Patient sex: M
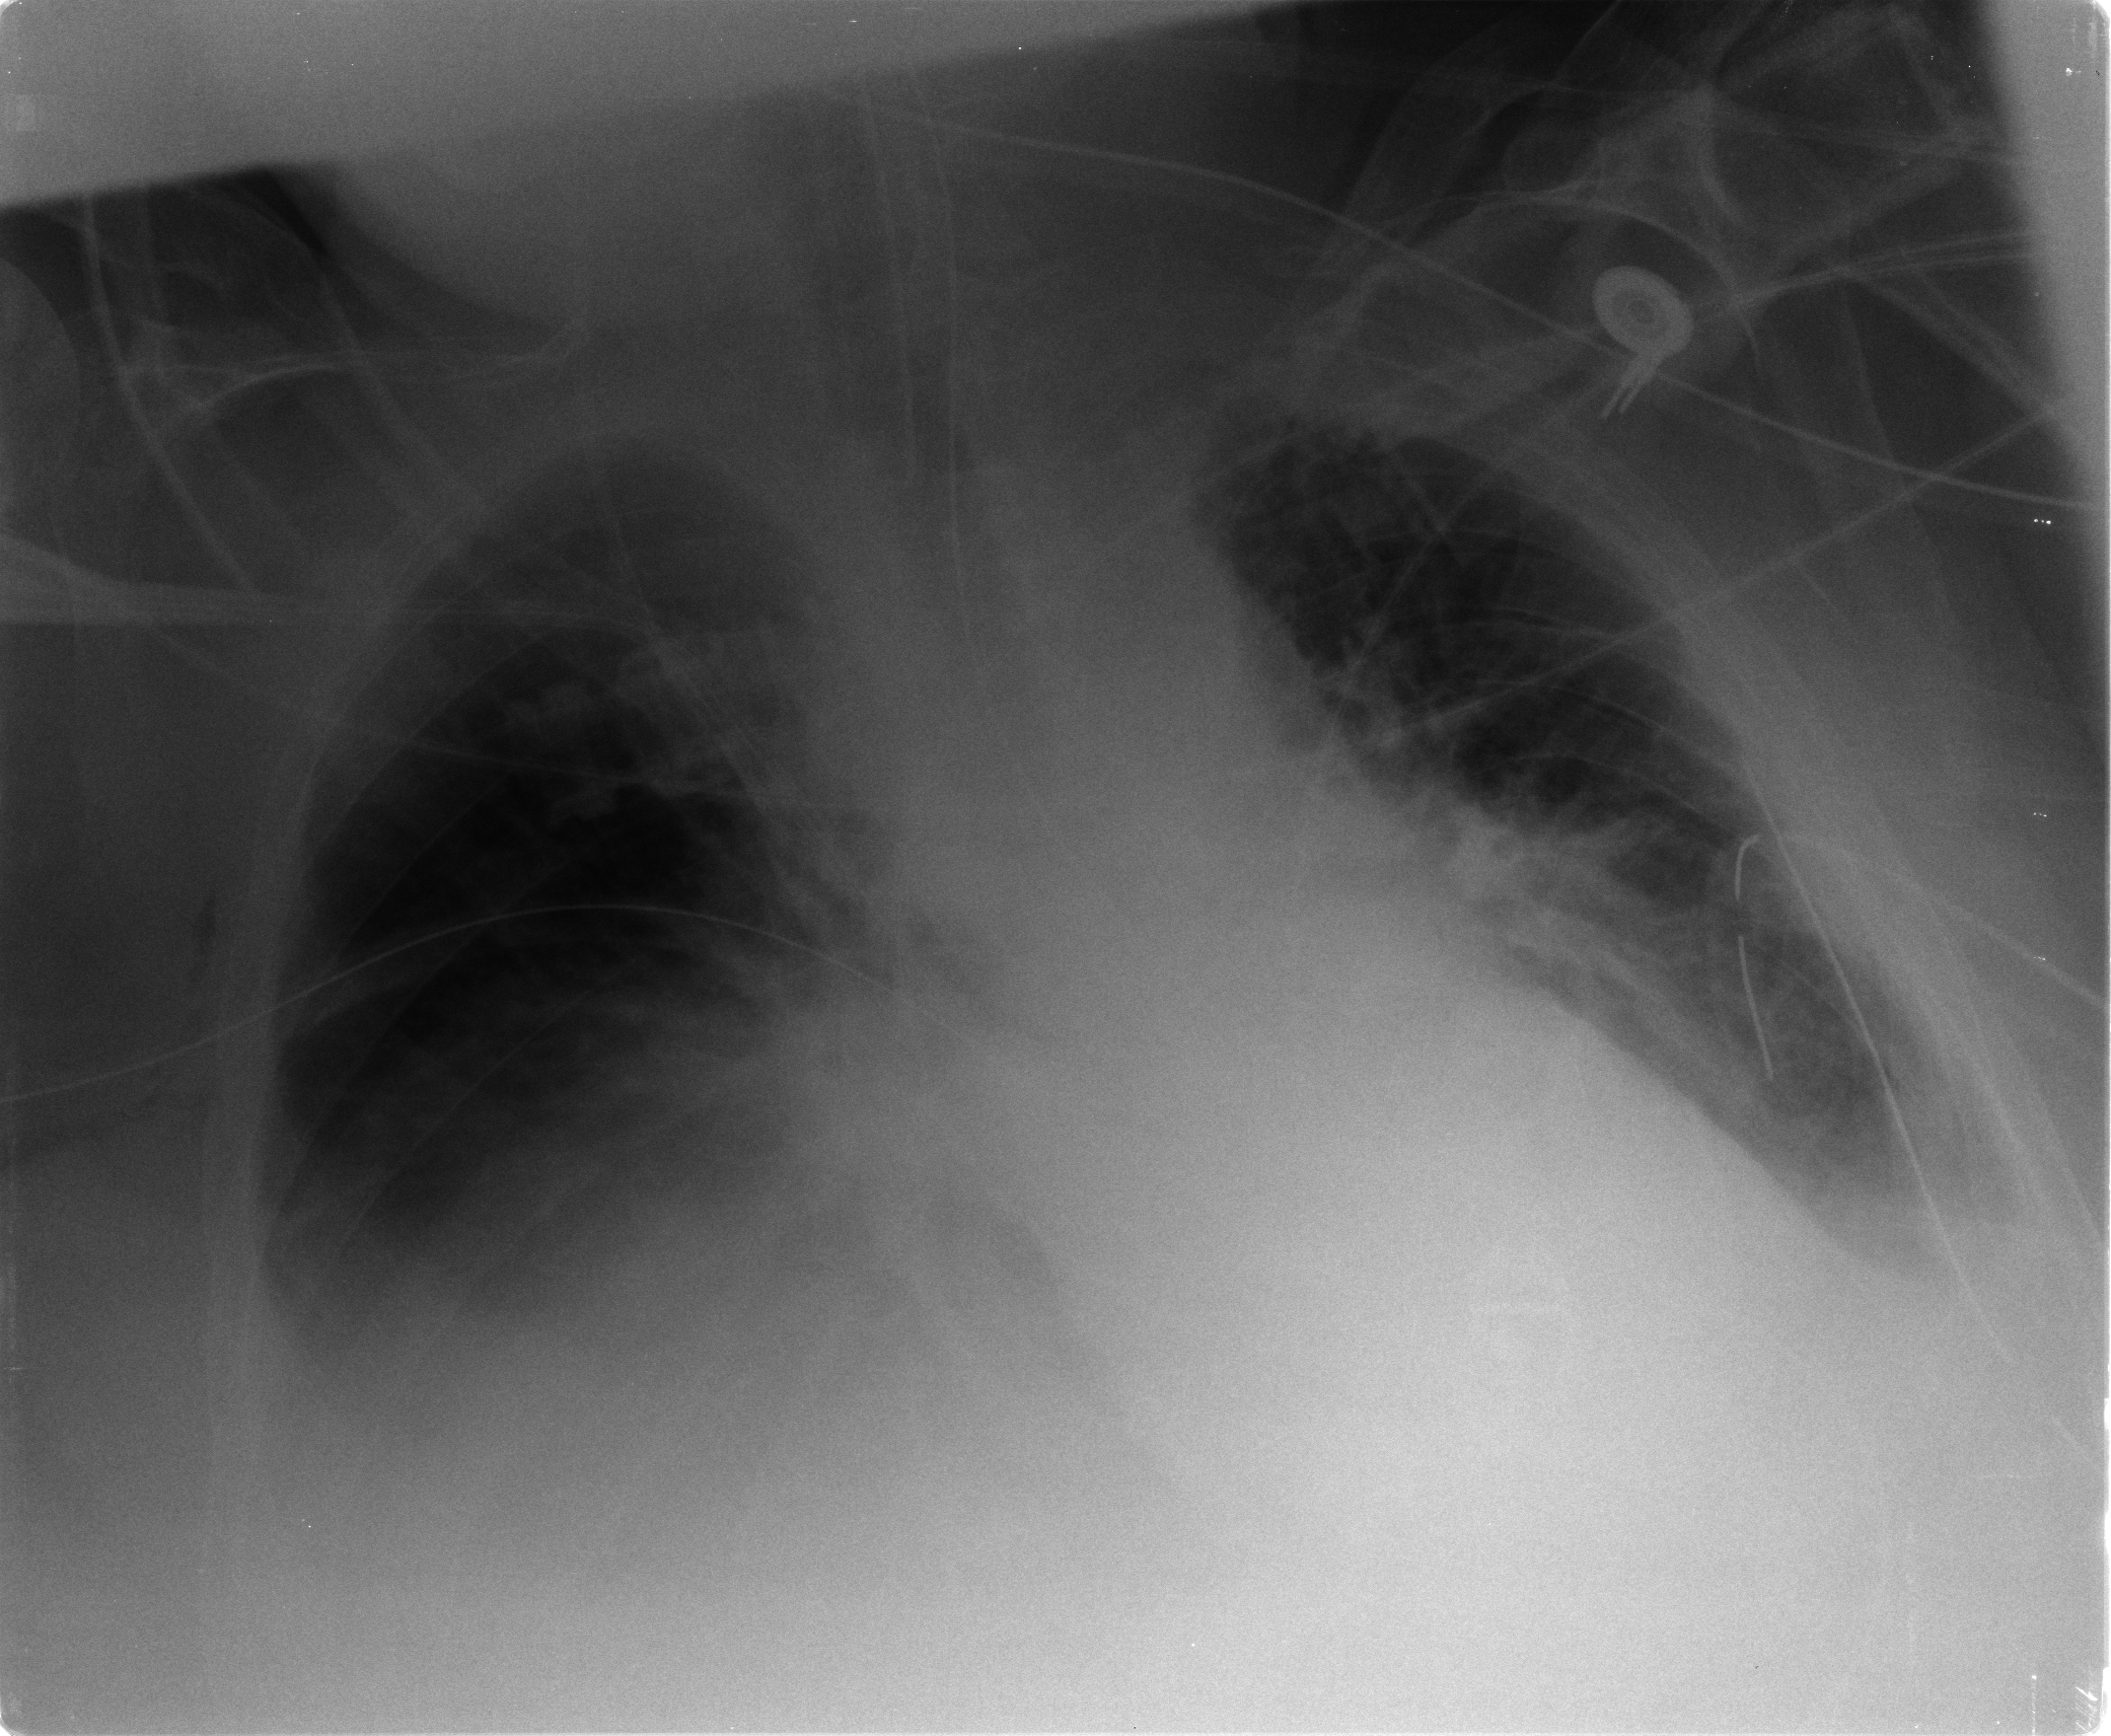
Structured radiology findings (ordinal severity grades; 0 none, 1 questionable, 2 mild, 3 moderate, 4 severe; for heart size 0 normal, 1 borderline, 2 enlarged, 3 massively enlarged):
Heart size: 2
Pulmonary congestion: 2
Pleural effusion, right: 2
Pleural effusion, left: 2
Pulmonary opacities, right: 2
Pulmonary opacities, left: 0
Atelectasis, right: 3
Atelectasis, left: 2